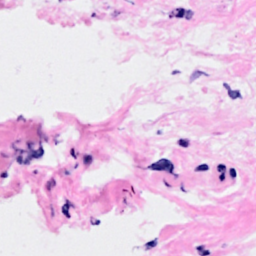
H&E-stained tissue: Breast